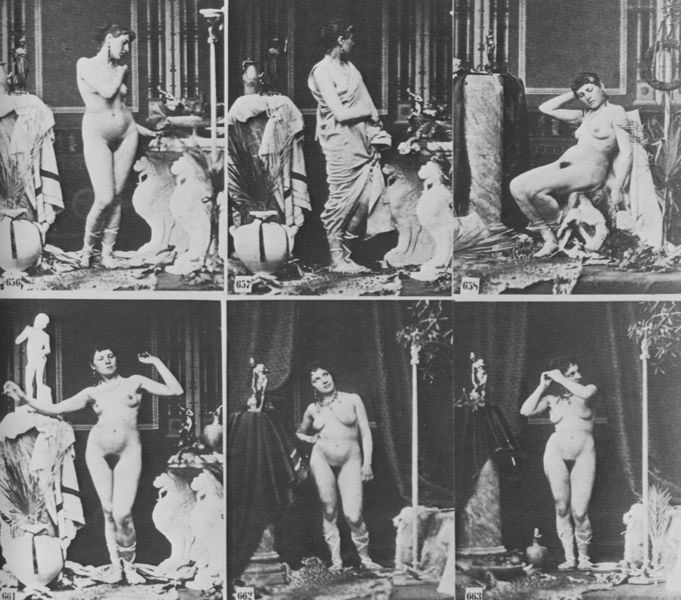
Titel: Eine unbekannte Schwabinger Akademie
Künstler: Deutscher Photograph
Institution: (Privatsammlung)
Schlagwörter: akt, körper, frau, gewand, fotos, posen, serie, statuen, photos